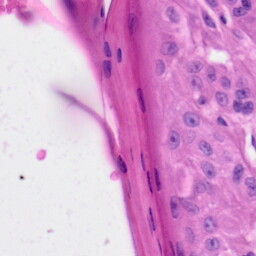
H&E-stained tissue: Skin